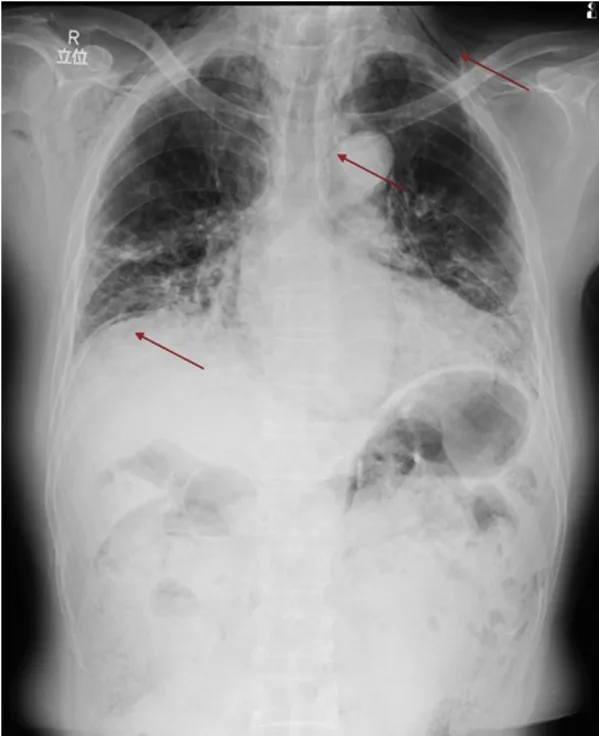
Chest radiography showing subcutaneous emphysema of the neck, mediastinal emphysema, and subdiaphragmatic free air (red arrows).
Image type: radiology (x_ray)